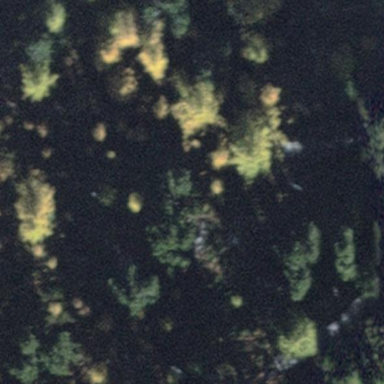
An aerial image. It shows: Mixed leaf woodland.